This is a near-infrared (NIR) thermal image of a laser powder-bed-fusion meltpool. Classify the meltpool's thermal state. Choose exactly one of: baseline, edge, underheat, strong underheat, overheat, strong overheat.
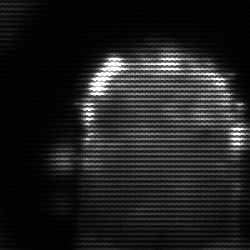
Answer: baseline